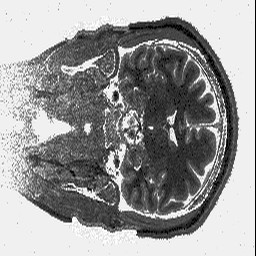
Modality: T1map
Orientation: coronal
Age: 35
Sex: female
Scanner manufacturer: siemens
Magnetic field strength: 3 T
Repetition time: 5 s
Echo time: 0.00298 s